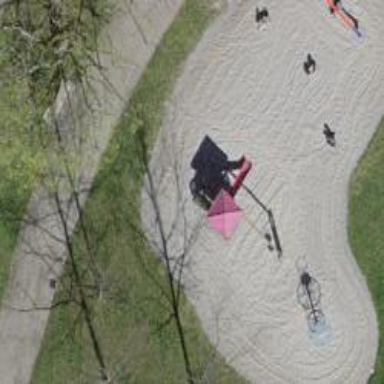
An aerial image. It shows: Playground featuring swings.